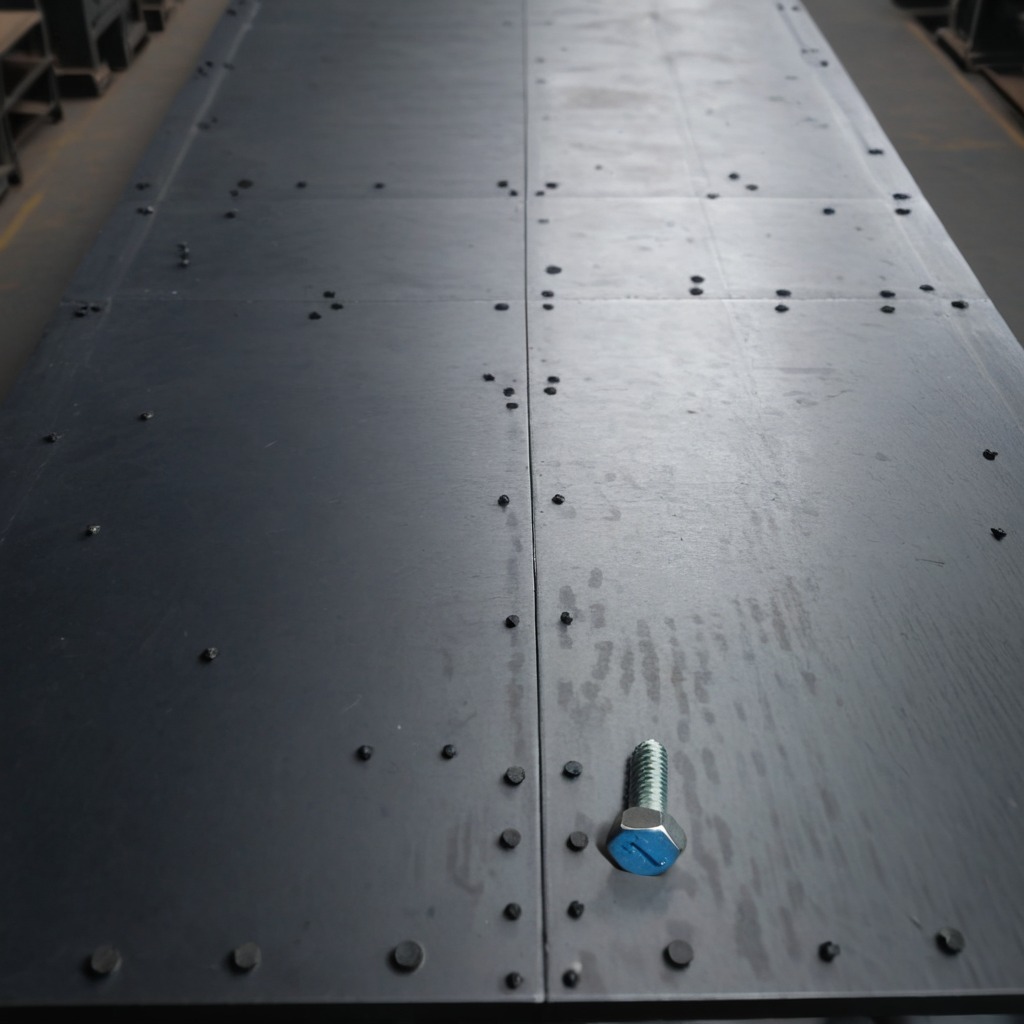
A metal screw is lying on the cold steel table in a mining workshop gritty textures.